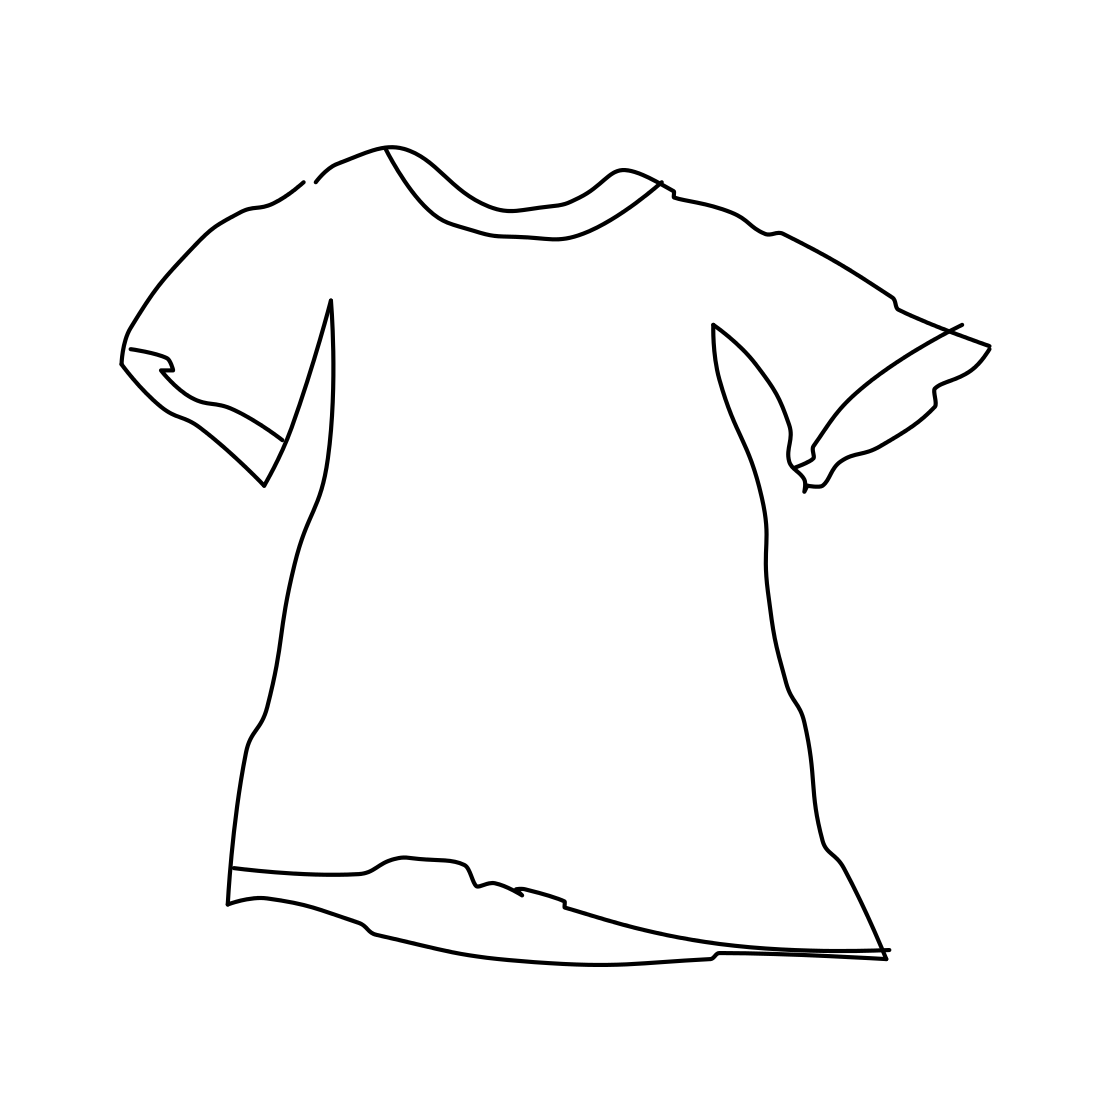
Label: t-shirt